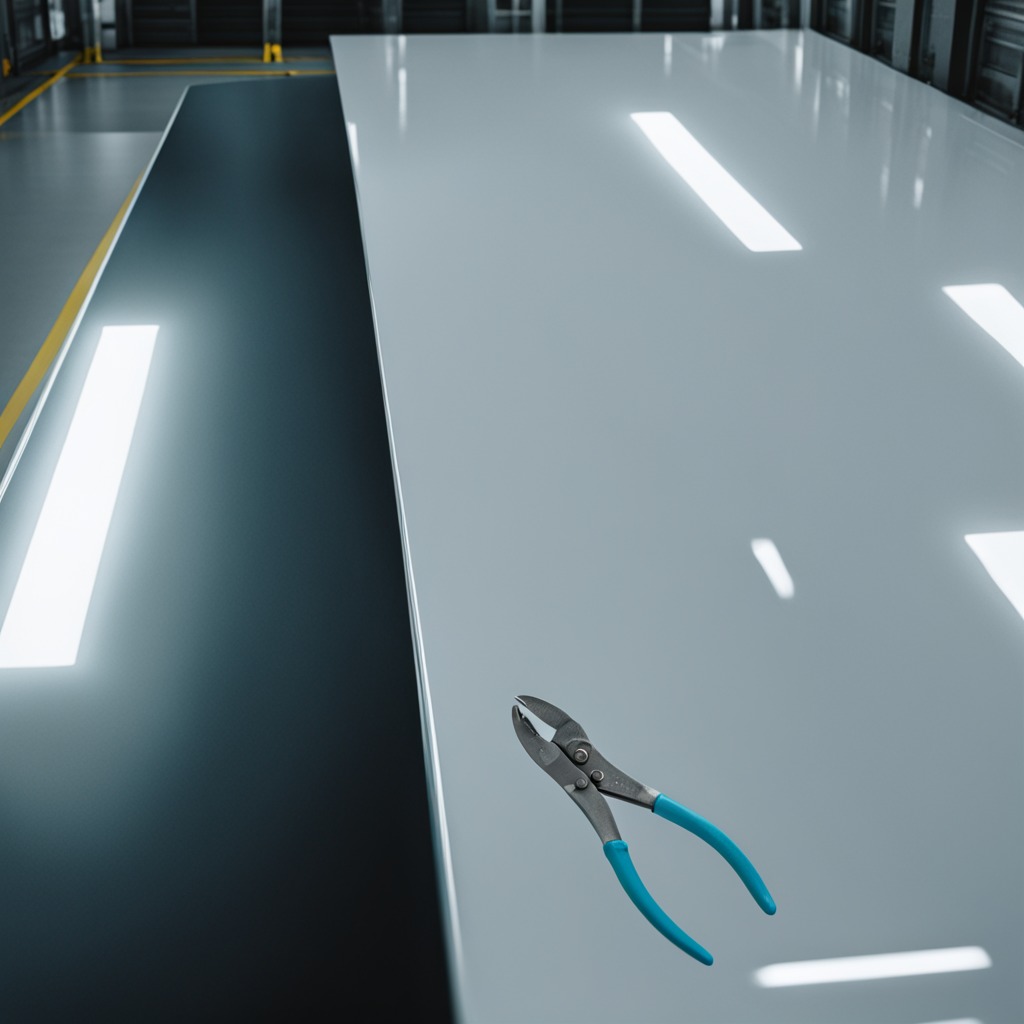
A plier is lying on a table in a ship maintenance bay.